Question: I am working on a very simple feed forward neural network to practice my programming skills. There are 3 classes :
- - -
The program is very basic: I build the network with 2 hidden layers and randomized weights, then ask it to feed forward the same input values.
My problem is: It is expected that the program ends up with different output values after every run, yet the output are always the same. I tried placing markers everywhere to understand why it is calculating the same thing over and over again but I can't put my finger on the error.
Here is the code:
'''
#include <iostream>
#include <cassert>
#include <cstdlib>
#include <vector>
#include "ConsoleColor.hpp"
using namespace std;
namespace Neural {
class Neuron;
typedef vector<Neuron> Layer;
// ******************** Class: Connection ******************** //
class Connection {
public:
Connection();
void setOutput(const double& outputVal) { myOutputVal = outputVal; }
void setWeight(const double& weight) { myDeltaWeight = myWeight - weight; myWeight = weight; }
double getOutput(void) const { return myOutputVal; }
double getWeight(void) const { return myWeight; }
private:
static double randomizeWeight(void) { return rand() / double(RAND_MAX); }
double myOutputVal;
double myWeight;
double myDeltaWeight;
};
Connection::Connection() {
myOutputVal = 0;
myWeight = Connection::randomizeWeight();
myDeltaWeight = myWeight;
cout << "Weight: " << myWeight << endl;
}
// ******************** Class: Neuron ************************ //
class Neuron {
public:
Neuron();
void setIndex(const unsigned int& index) { myIndex = index; }
void setOutput(const double& output) { myConnection.setOutput(output); }
unsigned int getIndex(void) const { return myIndex; }
double getOutput(void) const { return myConnection.getOutput(); }
void feedForward(const Layer& prevLayer);
void printOutput(void) const;
private:
inline static double transfer(const double& weightedSum);
Connection myConnection;
unsigned int myIndex;
};
Neuron::Neuron() : myIndex(0), myConnection() { }
double Neuron::transfer(const double& weightedSum) { return 1 / double((1 + exp(-weightedSum))); }
void Neuron::printOutput(void) const { cout << "Neuron " << myIndex << ':' << myConnection.getOutput() << endl; }
void Neuron::feedForward(const Layer& prevLayer) {
// Weight sum of the previous layer's output values
double weightedSum = 0;
for (unsigned int i = 0; i < prevLayer.size(); ++i) {
weightedSum += prevLayer[i].getOutput()*myConnection.getWeight();
cout << "Neuron " << i << " from prevLayer has output: " << prevLayer[i].getOutput() << endl;
cout << "Weighted sum: " << weightedSum << endl;
}
// Transfer function
myConnection.setOutput(Neuron::transfer(weightedSum));
cout << "Transfer: " << myConnection.getOutput() << endl;
}
// ******************** Class: Net *************************** //
class Net {
public:
Net(const vector<unsigned int>& topology);
void setTarget(const vector<double>& targetVals);
void feedForward(const vector<double>& inputVals);
void backPropagate(void);
void printOutput(void) const;
private:
vector<Layer> myLayers;
vector<double> myTargetVals;
};
Net::Net(const vector<unsigned int>& topology) : myTargetVals() {
assert(topology.size() > 0);
for (unsigned int i = 0; i < topology.size(); ++i) { // Creating the layers
myLayers.push_back(Layer(((i + 1) == topology.size()) ? topology[i] : topology[i] + 1)); // +1 is for bias neuron
// Setting each neurons index inside layer
for (unsigned int j = 0; j < myLayers[i].size(); ++j) {
myLayers[i][j].setIndex(j);
}
// Console log
cout << red;
if (i == 0) {
cout << "Input layer (" << myLayers[i].size() << " neurons including bias neuron) created." << endl;
myLayers[i].back().setOutput(1);
}
else if (i < topology.size() - 1) {
cout << "Hidden layer " << i << " (" << myLayers[i].size() << " neurons including bias neuron) created." << endl;
myLayers[i].back().setOutput(1);
}
else { cout << "Output layer (" << myLayers[i].size() << " neurons) created." << endl; }
cout << white;
}
}
void Net::setTarget(const vector<double>& targetVals) { assert(targetVals.size() == myLayers.back().size()); myTargetVals = targetVals; }
void Net::feedForward(const vector<double>& inputVals) {
assert(myLayers[0].size() - 1 == inputVals.size());
for (unsigned int i = 0; i < inputVals.size(); ++i) { // Setting input vals to input layer
cout << yellow << "Setting input vals...";
myLayers[0][i].setOutput(inputVals[i]); // myLayers[0] is the input layer
cout << "myLayer[0][" << i << "].getOutput()==" << myLayers[0][i].getOutput() << white << endl;
}
for (unsigned int i = 1; i < myLayers.size() - 1; ++i) { // Updating hidden layers
for (unsigned int j = 0; j < myLayers[i].size() - 1; ++j) { // - 1 because bias neurons do not have input
cout << "myLayers[" << i << "].size()==" << myLayers[i].size() << endl;
cout << green << "Updating neuron " << j << " inside layer " << i << white << endl;
myLayers[i][j].feedForward(myLayers[i - 1]); // Updating the neurons output based on the neurons of the previous layer
}
}
for (unsigned int i = 0; i < myLayers.back().size(); ++i) { // Updating output layer
cout << green << "Updating output neuron " << i << ": " << white << endl;
const Layer& prevLayer = myLayers[myLayers.size() - 2];
myLayers.back()[i].feedForward(prevLayer); // Updating the neurons output based on the neurons of the previous layer
}
}
void Net::printOutput(void) const {
for (unsigned int i = 0; i < myLayers.back().size(); ++i) {
cout << blue; myLayers.back()[i].printOutput(); cout << white;
}
}
void Net::backPropagate(void) {
}
}
int main(int argc, char* argv[]) {
vector<unsigned int> myTopology;
myTopology.push_back(3);
myTopology.push_back(4);
myTopology.push_back(2);
myTopology.push_back(2);
cout << myTopology.size() << endl << endl; // myTopology == {3, 4, 2 ,1}
vector<double> myTargetVals= {0.5,1};
vector<double> myInputVals= {1, 0.5, 1};
Neural::Net myNet(myTopology);
myNet.feedForward(myInputVals);
myNet.printOutput();
return 0;
}
'''
Edit: I figured that the bias neuron in the input layer was correctly set to output 1 while the ones in the hidden layers are set to 0 and I fixed that. But the outputs are still the same every run. I did the math on a sheet of paper and it works out. Here is the output (Color coded for clarity) :

I have expected the values to be random just like the weights. Shouldn't that be the case ? I am confused.
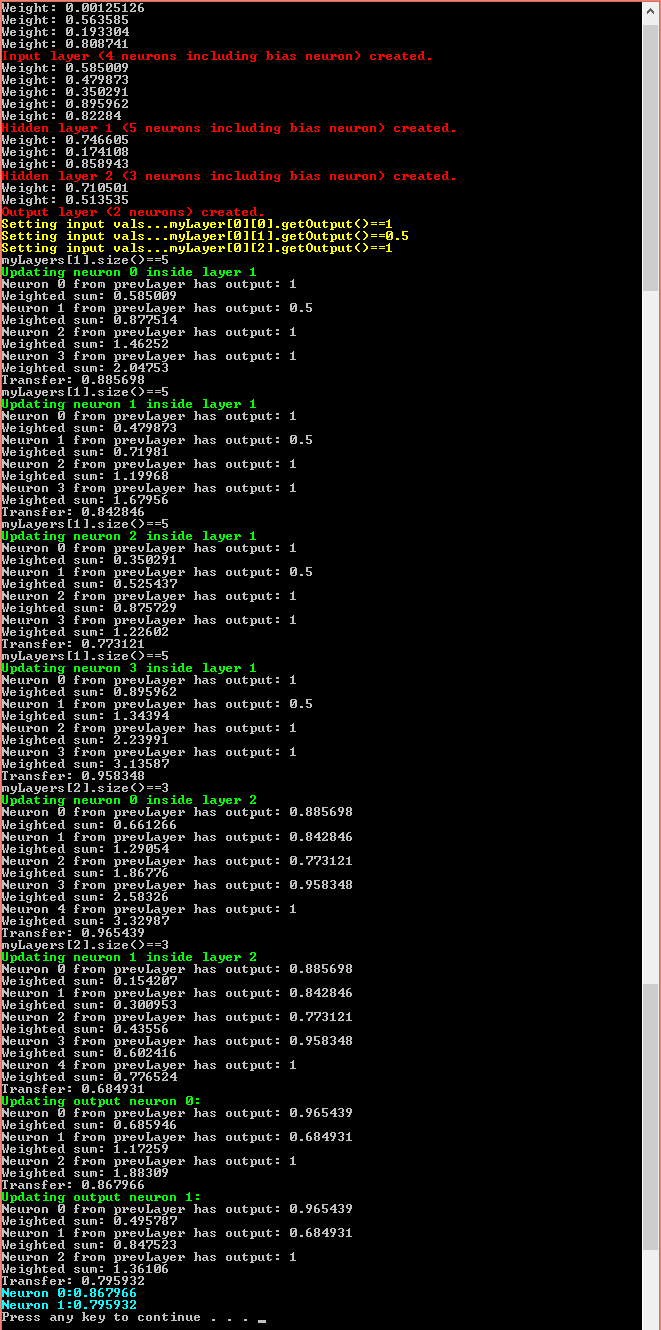
Answer: I found my mistake. I thought that rand() initialized its seed automatically. I knew it was a dumb thing. I added 'srand(time(NULL));' at the beginning of the program and now it works as it should.